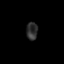
Tissue: skin
Cell type: Epithelial cells
Senescence score: 0.1796
Nuclear area (px): 196
Mean DAPI intensity: 46.429